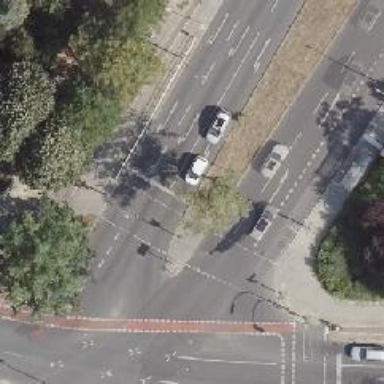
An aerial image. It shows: Tertiary road with asphalt surface. It is dual carriageway with shared busway on the right for cycling.